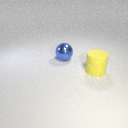
large yellow rubber cylinder to the right of large blue metal sphere